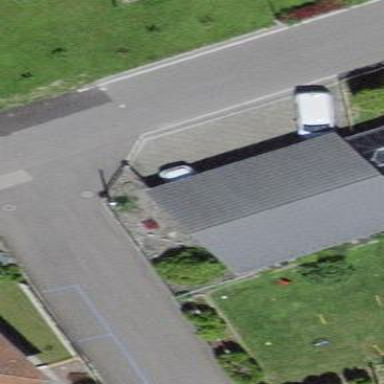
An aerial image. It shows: Garage building.